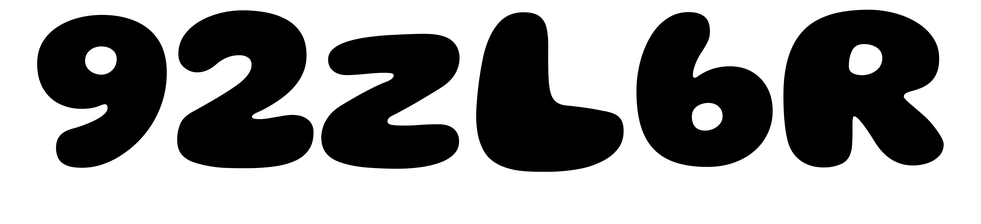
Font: Gluten_ExtraBold